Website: ulta-beauty
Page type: delivery-shipping
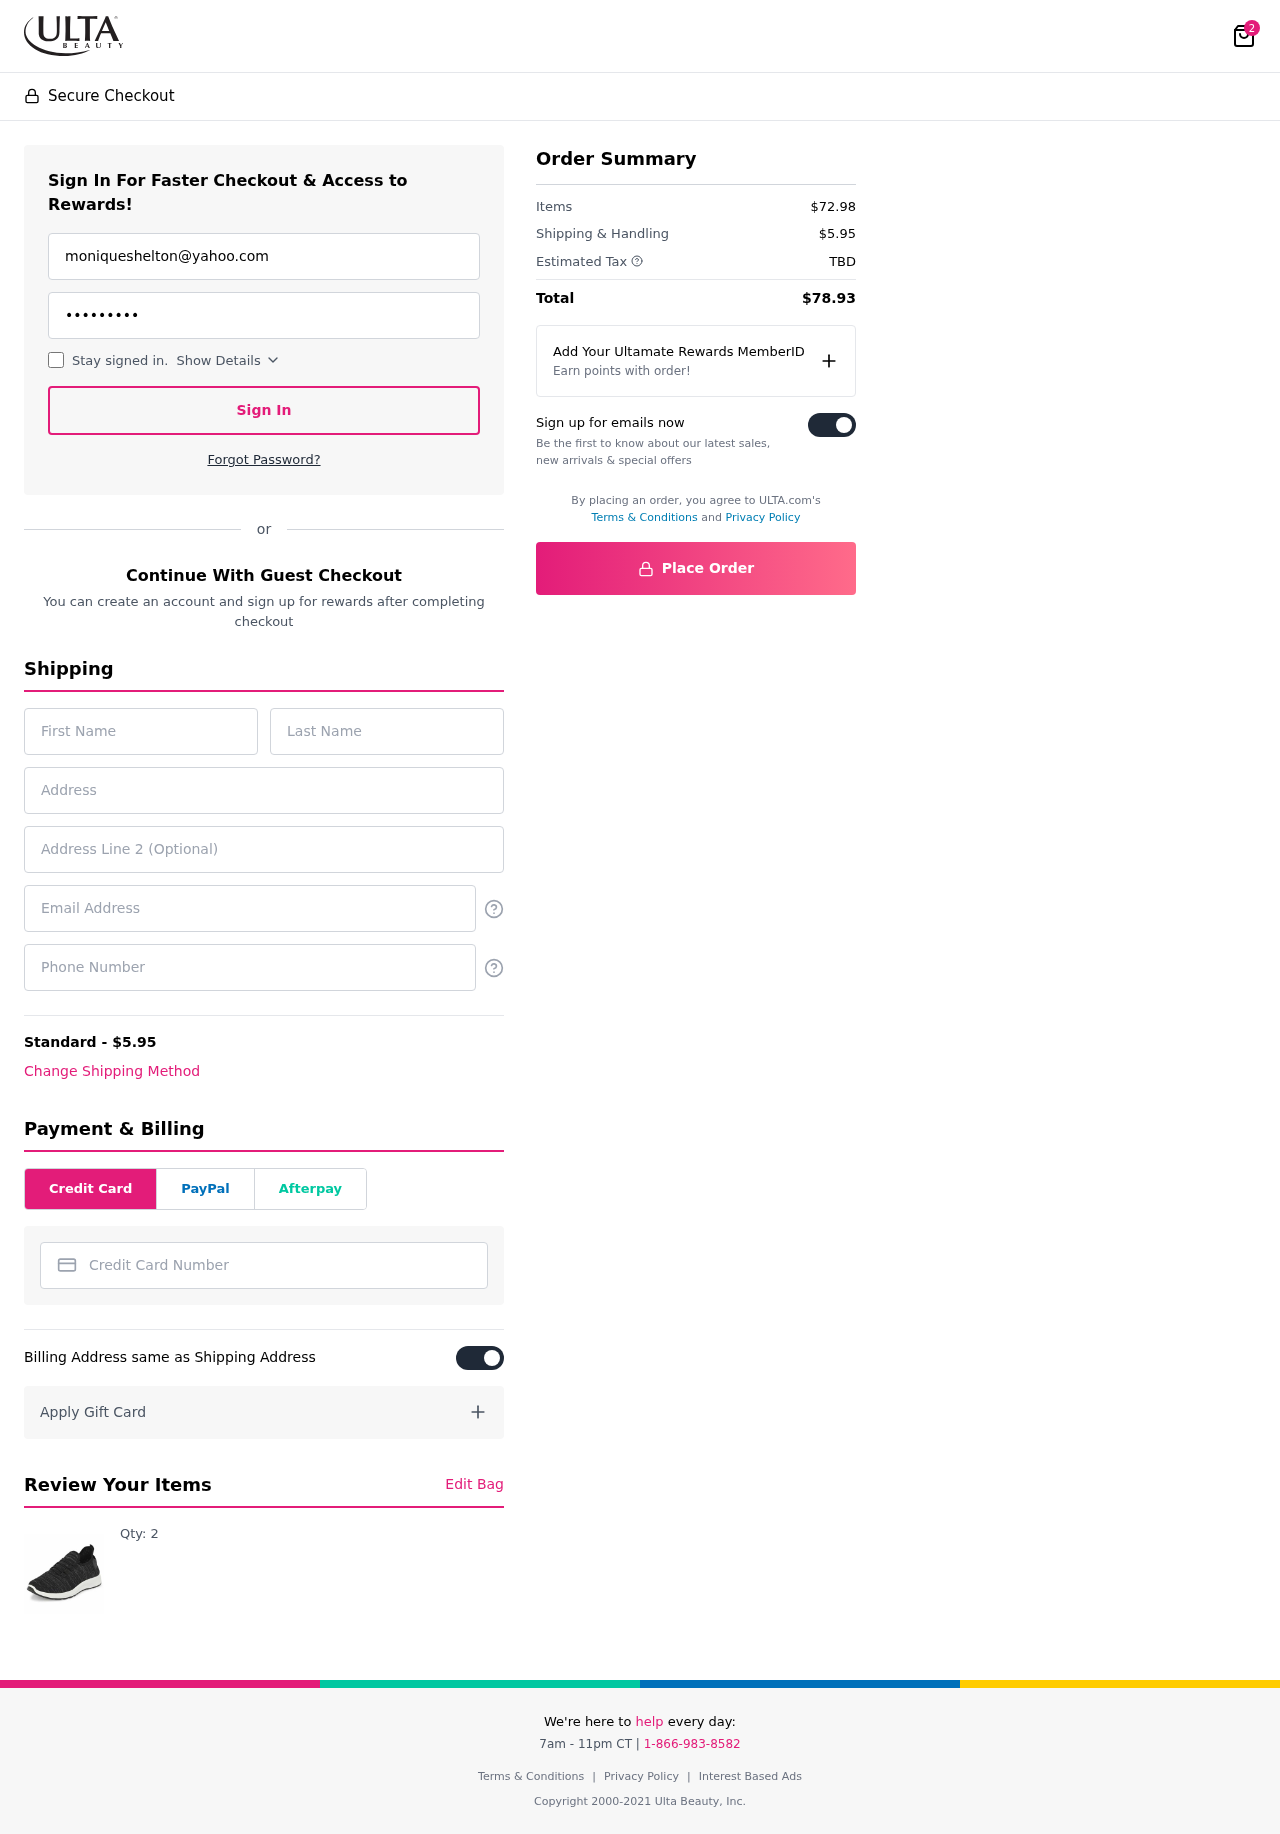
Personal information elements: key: PII_CARD_NUMBER
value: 3436 1454 4029 196
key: PII_EMAIL
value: moniqueshelton@yahoo.com
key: PII_EMAIL2
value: moniqueshelton@yahoo.com
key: PII_FIRSTNAME
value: Monique
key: PII_LASTNAME
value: Shelton
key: PII_PHONE
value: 5822546772
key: PII_STREET
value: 1927 Eric Springs Apt. 796
Product elements: key: PRODUCT1_QUANTITY
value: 2
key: PRODUCT1
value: Qty: 2
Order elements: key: ORDER_NUM_ITEMS
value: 2
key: ORDER_SHIPPING_COST
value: $5.95
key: ORDER_SUBTOTAL
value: $72.98
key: ORDER_TAX
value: TBD
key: ORDER_TOTAL
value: $78.93